Question: I have a picture (jpg) that I want to display on the screen.
Additionally the picture should be covered partially by a transparent effect.
The transparent cover should be dynamic. So e.g. each day more of the picture is shown.
Here a picture to show what I mean:

I have the picture without the gray cover and want to add this cover but in different steps.
Can someone give me a hint how to do that.
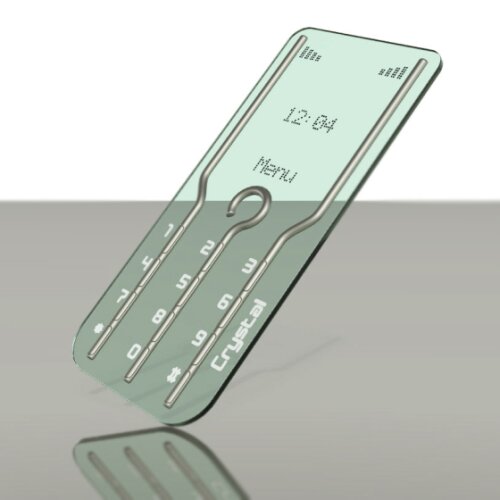
Answer: You can do this simply with widgets:
<URL> is the general mechanism for overlaying a view on top of another:
'''
<?xml version="1.0" encoding="utf-8"?>
<FrameLayout xmlns:android="http://schemas.android.com/apk/res/android"
android:layout_width="wrap_content"
android:layout_height="wrap_content">
<ImageView
android:id="@+id/image"
android:layout_width="wrap_content"
android:layout_height="wrap_content"
android:src="@drawable/my_image"/>
<View
android:id="@+id/overlay"
android:layout_width="fill_parent"
android:layout_height="fill_parent"/>
</FrameLayout>
'''
Then in your Java code you can dynamically set the transparency of your overlay:
'''
View overlay = (View) findViewById(R.id.overlay);
int opacity = 200; // from 0 to 255
overlay.setBackgroundColor(opacity * 0x1000000); // black with a variable alpha
FrameLayout.LayoutParams params =
new FrameLayout.LayoutParams(FrameLayout.LayoutParams.FILL_PARENT, 100);
params.gravity = Gravity.BOTTOM;
overlay.setLayoutParams(params);
overlay.invalidate(); // update the view
'''